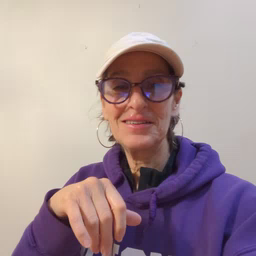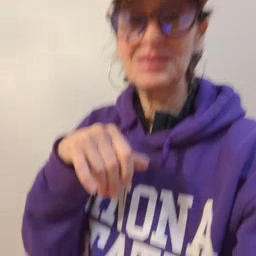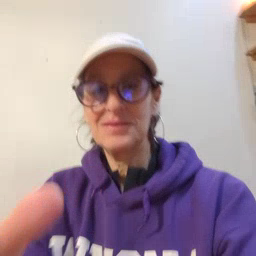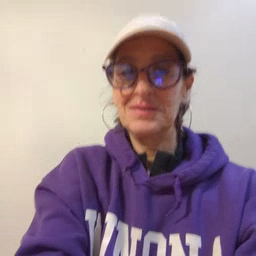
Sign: tiger